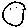
Label: circle